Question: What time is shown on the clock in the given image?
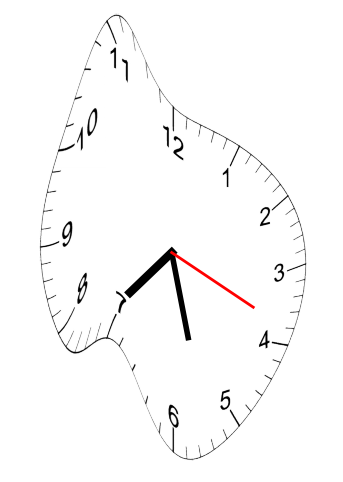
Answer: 07:27:19